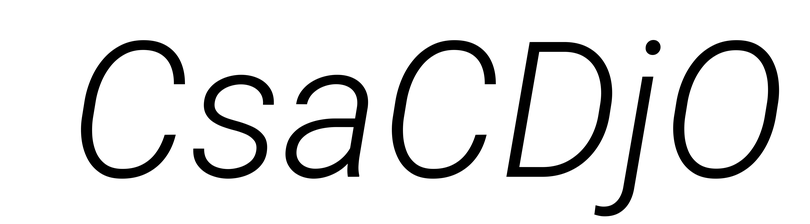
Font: Roboto-Italic_Light_Italic